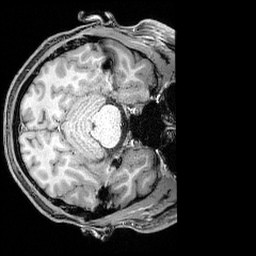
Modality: T1w
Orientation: axial
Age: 27
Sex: female
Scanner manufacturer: siemens
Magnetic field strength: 3 T
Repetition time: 2.3 s
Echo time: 0.00324 s